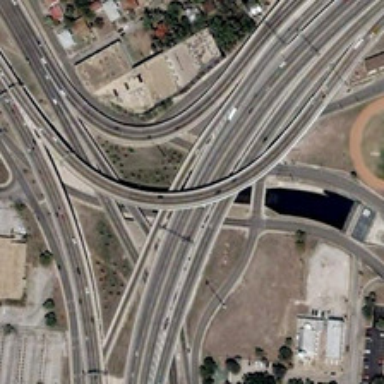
Some buildings and green trees are near a viaduct .